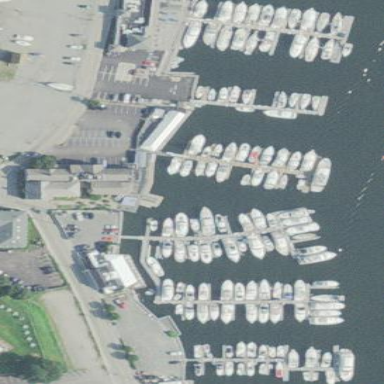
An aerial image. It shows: Marina on leisure land.